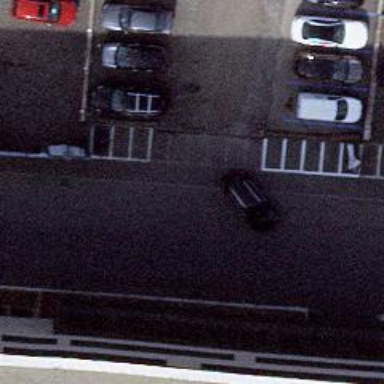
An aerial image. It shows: Motorcycle parking facility.